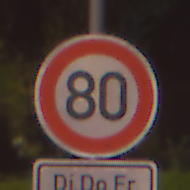
Verkehrszeichen: Geschwindigkeit80
Zusatzzeichen unten: ZeitangabenMitBeschraenkungAufWochentage3
Umgebung: Outdoor, Suburban
Tageszeit: Night
Wetter: PartlyCloudy
Licht: Artificial
Jahreszeit: NotSpecified
Kontrast: HighContrast